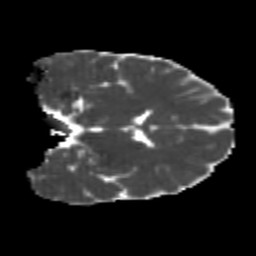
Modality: MD
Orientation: coronal
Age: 21
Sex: male
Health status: healthy
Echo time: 0.074 s